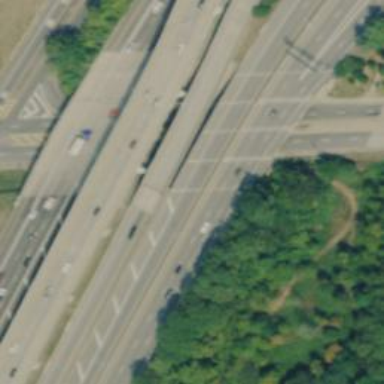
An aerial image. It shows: View of motorway.